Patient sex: F
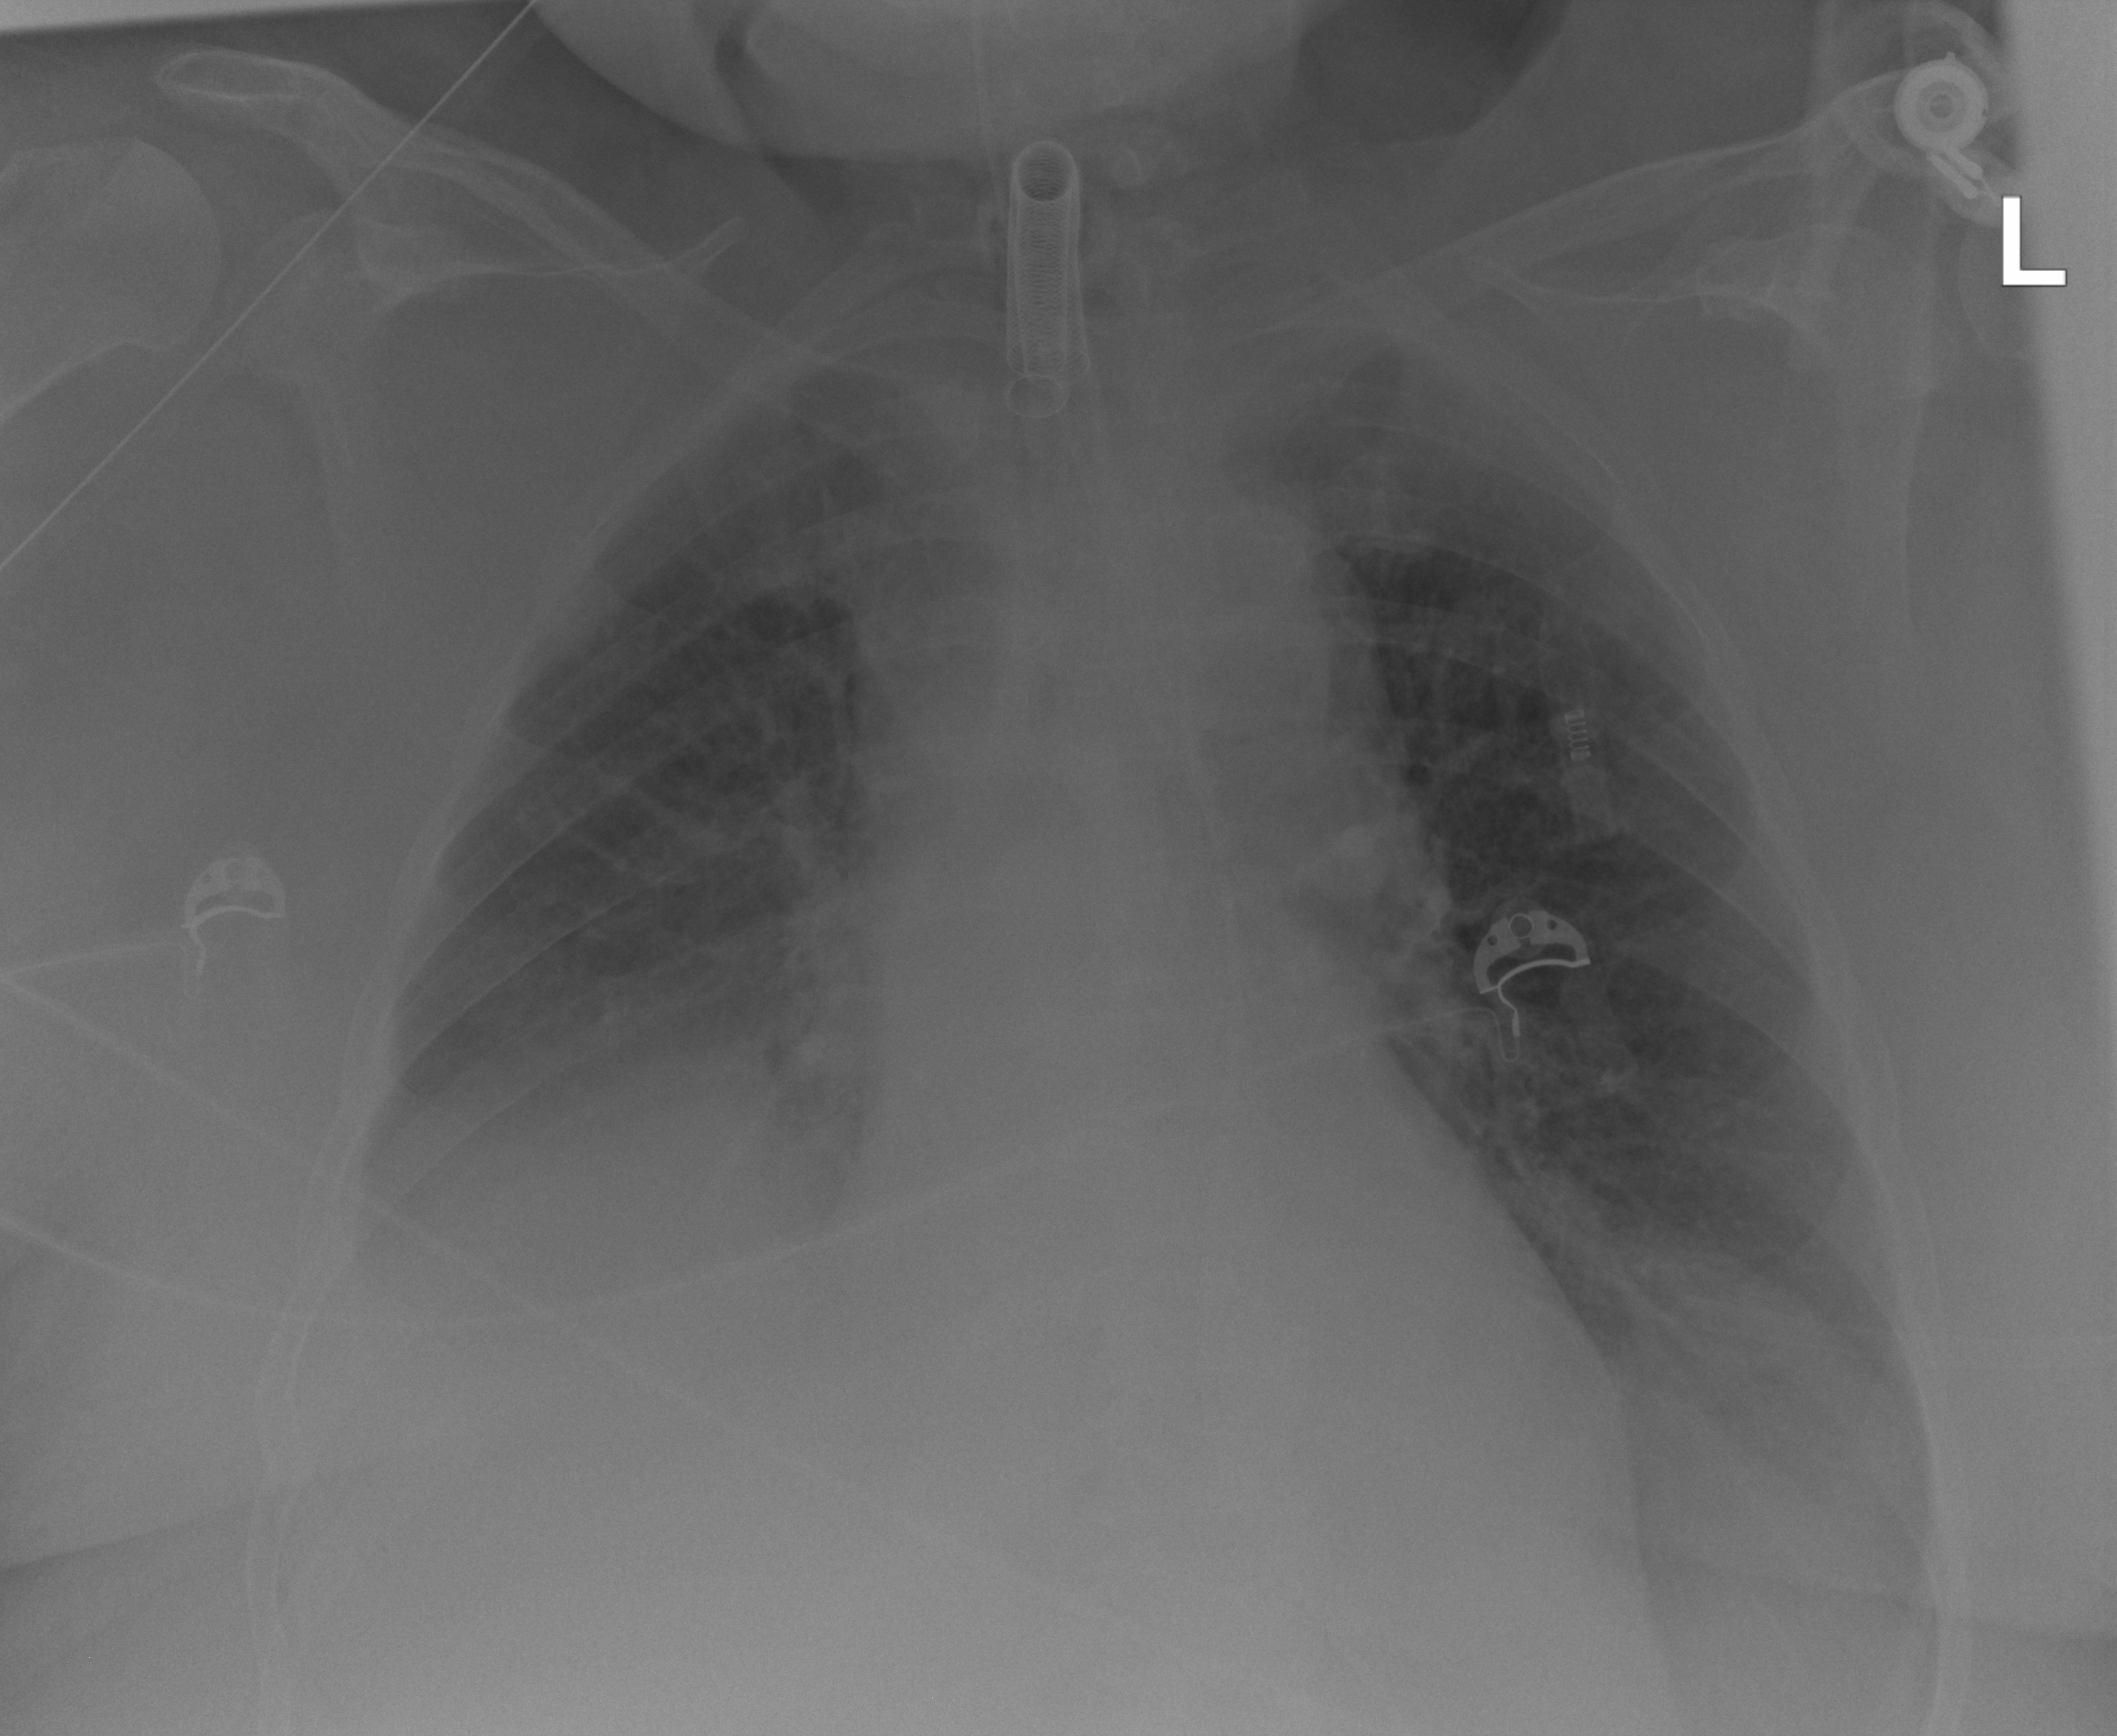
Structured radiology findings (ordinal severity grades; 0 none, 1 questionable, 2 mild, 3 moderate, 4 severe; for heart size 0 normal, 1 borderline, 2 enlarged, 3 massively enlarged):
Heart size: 0
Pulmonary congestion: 0
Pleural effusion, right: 3
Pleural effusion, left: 2
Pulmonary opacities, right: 0
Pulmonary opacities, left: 0
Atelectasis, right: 3
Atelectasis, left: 3